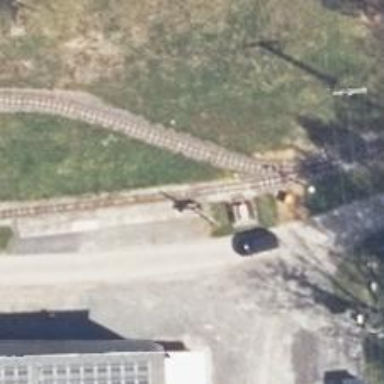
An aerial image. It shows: Railway switch.